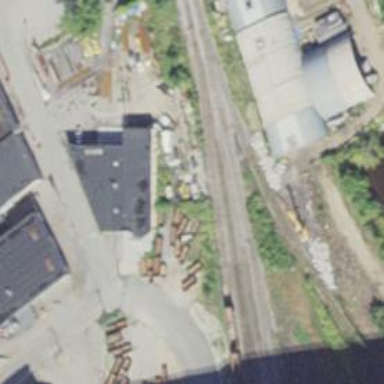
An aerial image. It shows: Railway yard.